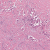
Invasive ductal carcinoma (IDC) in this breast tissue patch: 1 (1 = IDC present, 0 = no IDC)